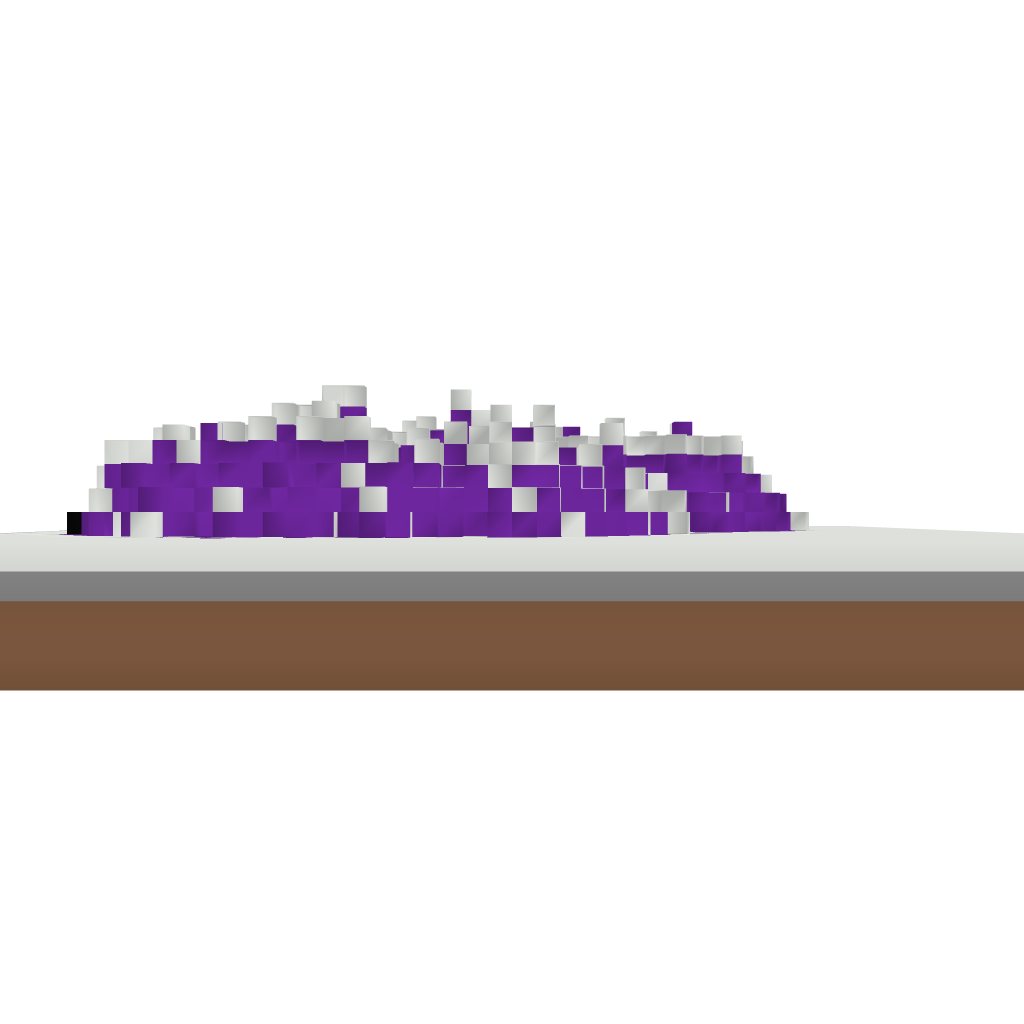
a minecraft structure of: Secret Room